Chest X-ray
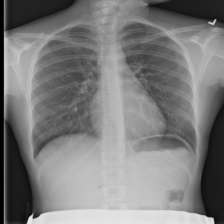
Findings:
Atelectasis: negative
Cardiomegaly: negative
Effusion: negative
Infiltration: negative
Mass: negative
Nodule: negative
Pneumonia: negative
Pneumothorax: negative
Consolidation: negative
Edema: negative
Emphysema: negative
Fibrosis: negative
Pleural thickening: negative
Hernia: negative